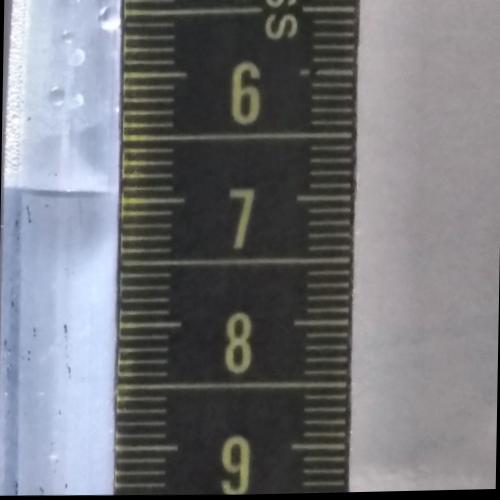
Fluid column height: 6.9 cm